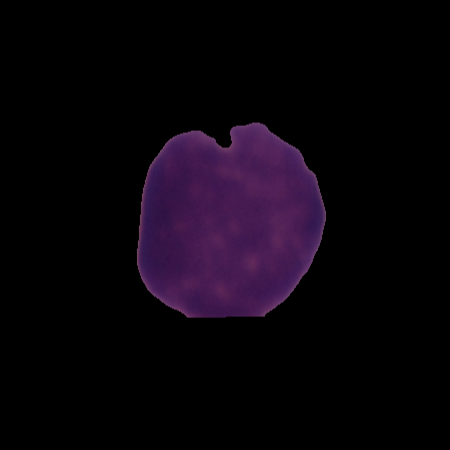
Label: healthy